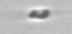
Label: flagellate_morphotype3